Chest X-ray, AP view. Patient: 32 years old, sex M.
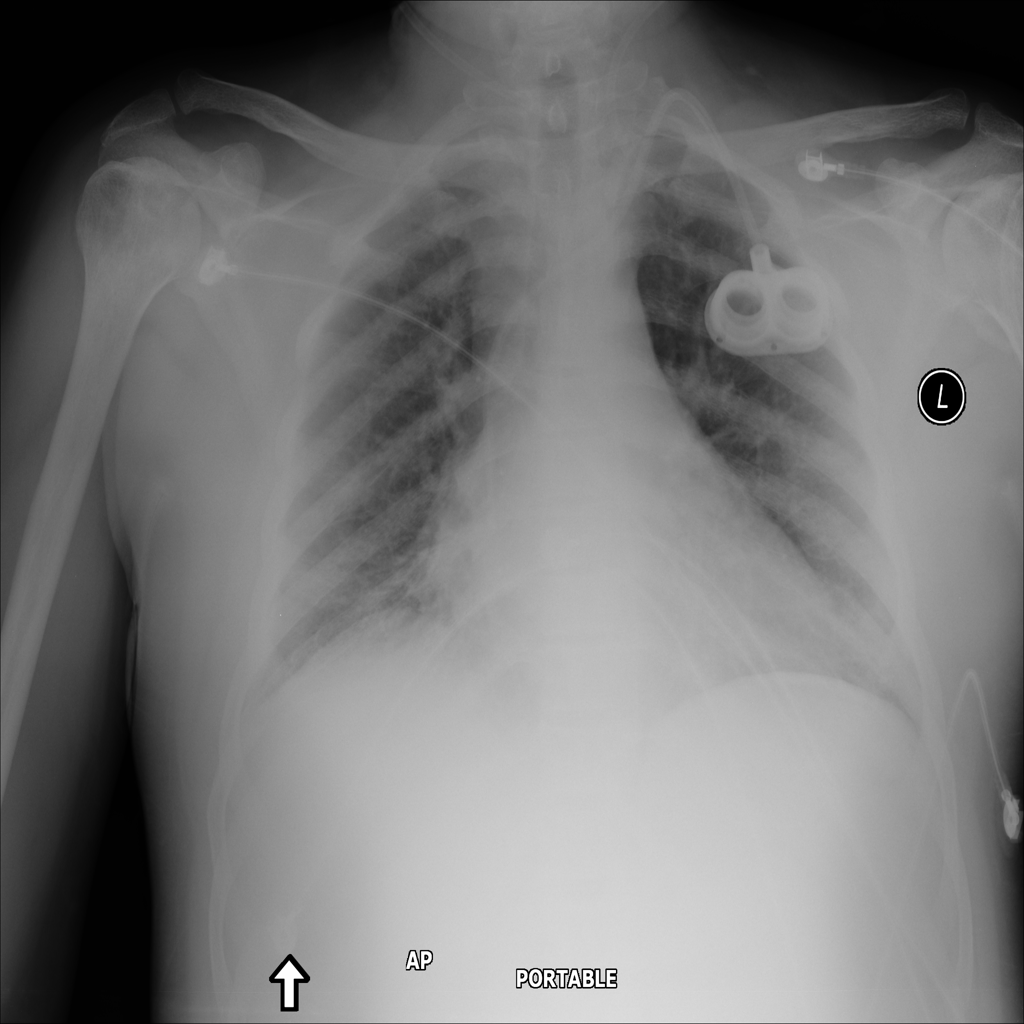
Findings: No Finding